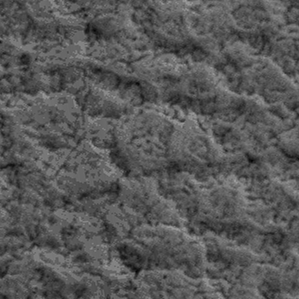
Label: frost